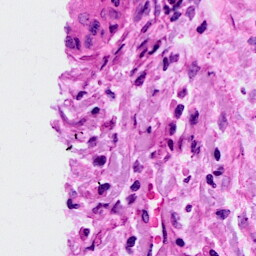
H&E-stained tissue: Cervix